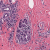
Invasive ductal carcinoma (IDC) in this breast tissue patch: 1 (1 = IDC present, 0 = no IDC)